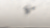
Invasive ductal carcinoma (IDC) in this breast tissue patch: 0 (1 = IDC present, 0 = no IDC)